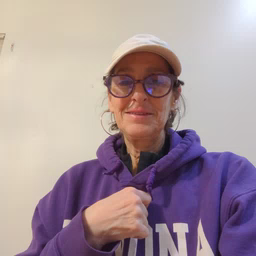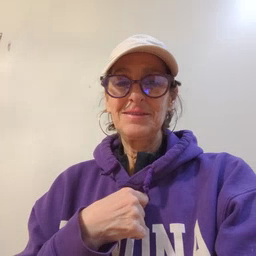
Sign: water